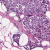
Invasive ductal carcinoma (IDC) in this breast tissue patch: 1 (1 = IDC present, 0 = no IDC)